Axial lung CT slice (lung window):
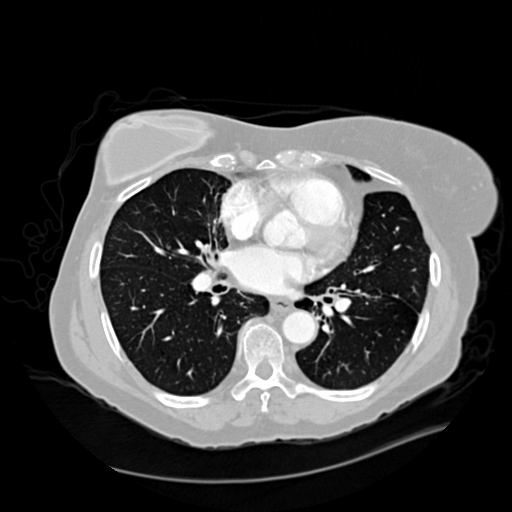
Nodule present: no